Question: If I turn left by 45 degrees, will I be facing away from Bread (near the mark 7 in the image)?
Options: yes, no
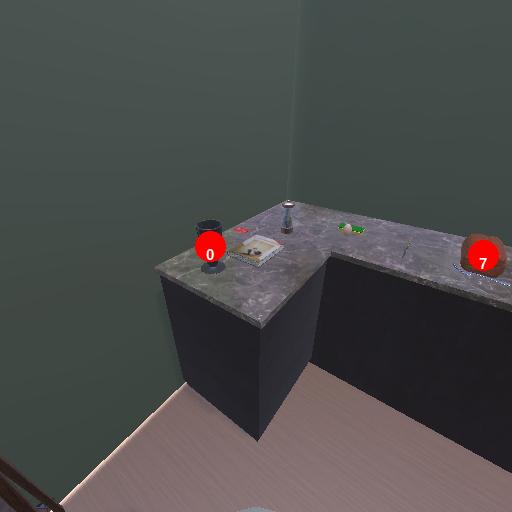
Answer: yes